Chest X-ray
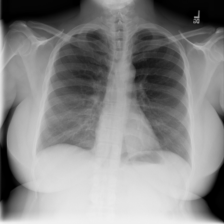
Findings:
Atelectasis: negative
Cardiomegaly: negative
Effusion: negative
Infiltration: negative
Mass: negative
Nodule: negative
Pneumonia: negative
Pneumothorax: negative
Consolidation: negative
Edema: negative
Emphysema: negative
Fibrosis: negative
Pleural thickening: negative
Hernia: negative